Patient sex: M
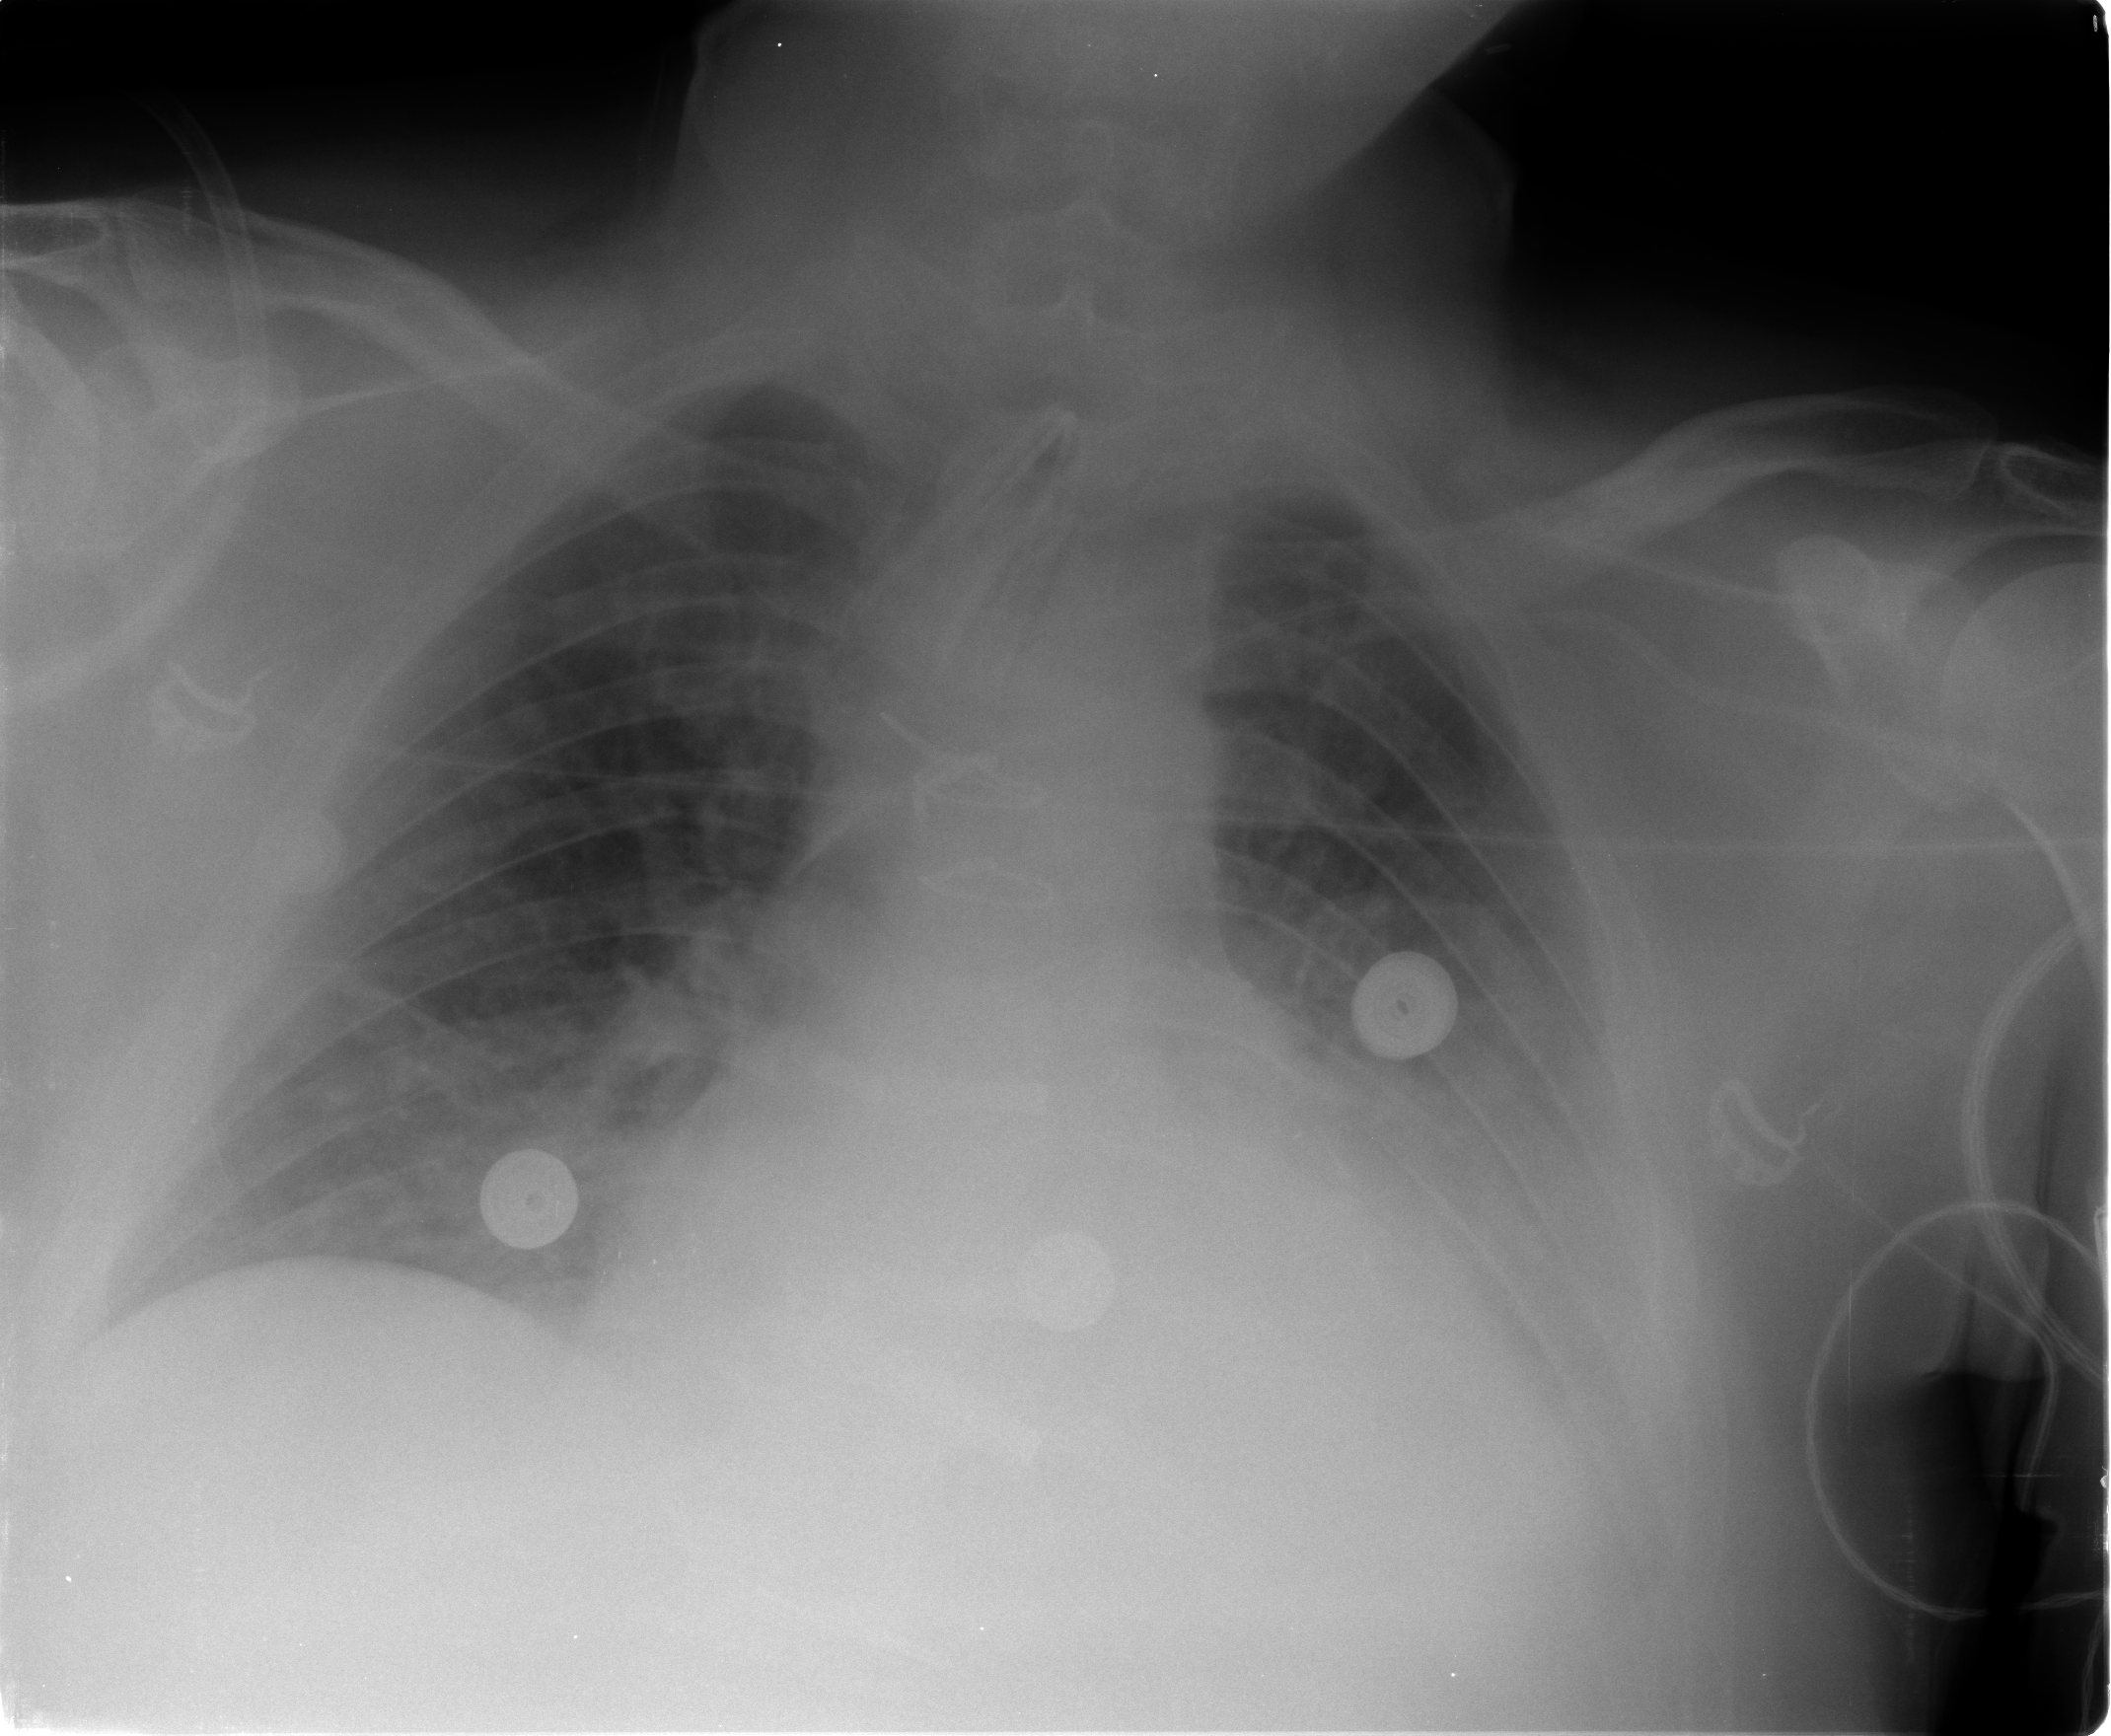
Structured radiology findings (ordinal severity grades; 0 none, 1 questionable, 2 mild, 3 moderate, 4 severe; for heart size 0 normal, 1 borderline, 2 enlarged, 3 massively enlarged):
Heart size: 3
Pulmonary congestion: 2
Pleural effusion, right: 2
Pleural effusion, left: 3
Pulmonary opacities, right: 2
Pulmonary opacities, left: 2
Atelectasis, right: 2
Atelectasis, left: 3